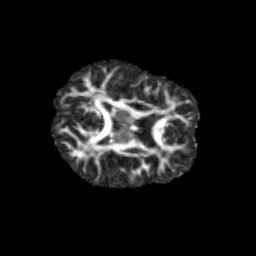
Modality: FA
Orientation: axial
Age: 13
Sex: female
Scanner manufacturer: siemens
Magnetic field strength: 3 T
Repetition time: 3.8 s
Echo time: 0.07 s